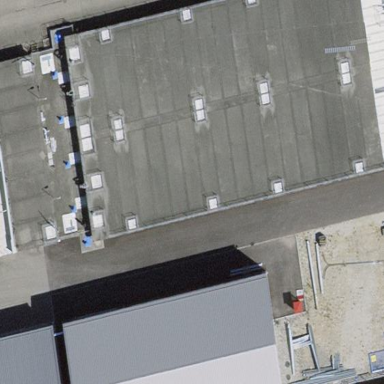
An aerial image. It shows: Industrial building.